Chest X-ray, PA view. Patient: 64 years old, sex M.
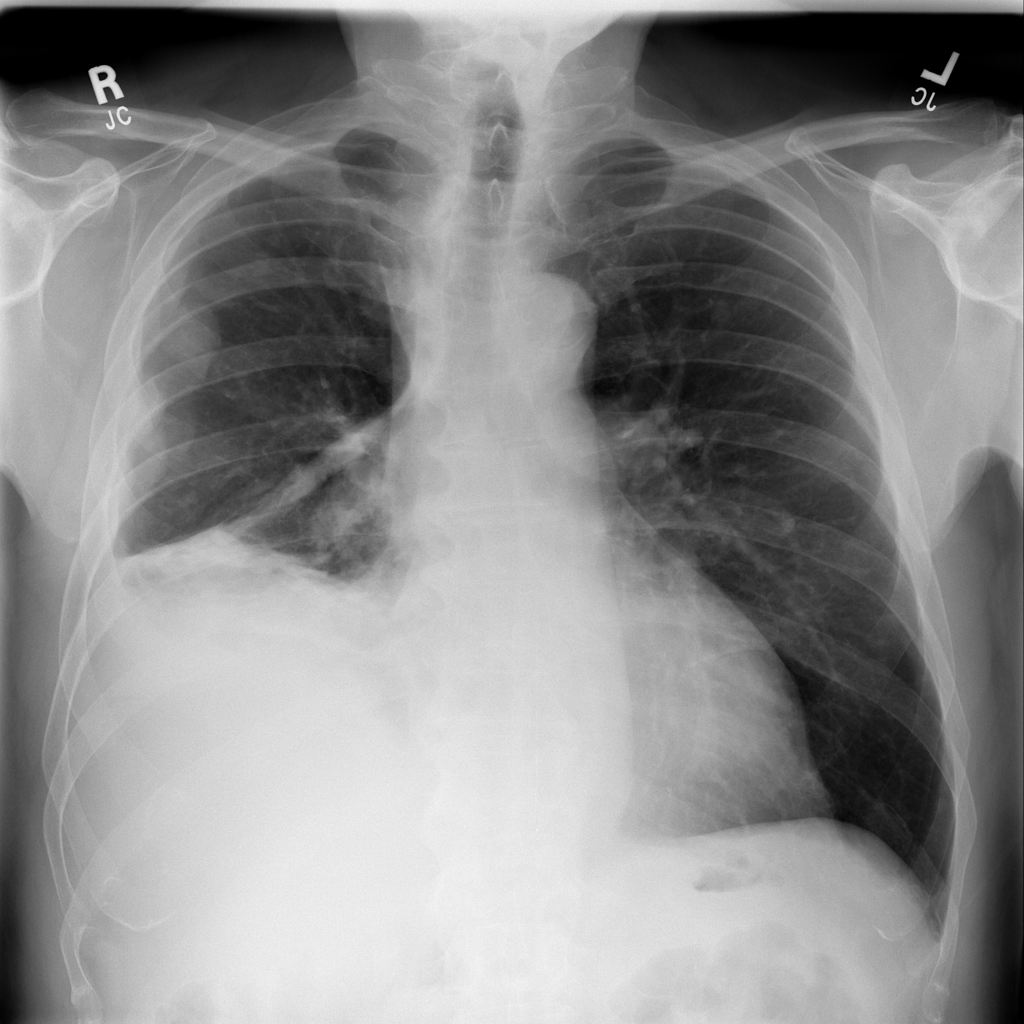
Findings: Effusion, Mass